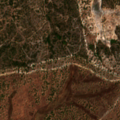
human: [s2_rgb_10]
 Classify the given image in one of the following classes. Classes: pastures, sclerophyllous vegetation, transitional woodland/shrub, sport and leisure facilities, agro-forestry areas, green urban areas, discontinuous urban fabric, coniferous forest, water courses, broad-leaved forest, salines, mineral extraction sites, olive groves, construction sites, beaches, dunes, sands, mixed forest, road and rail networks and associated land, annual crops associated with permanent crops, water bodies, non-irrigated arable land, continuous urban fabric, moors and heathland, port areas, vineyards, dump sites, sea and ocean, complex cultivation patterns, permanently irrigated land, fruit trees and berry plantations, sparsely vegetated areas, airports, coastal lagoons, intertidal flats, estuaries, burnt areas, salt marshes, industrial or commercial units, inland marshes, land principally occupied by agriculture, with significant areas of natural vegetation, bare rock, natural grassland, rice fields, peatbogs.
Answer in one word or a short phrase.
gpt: agro-forestry areas, broad-leaved forest, transitional woodland/shrub